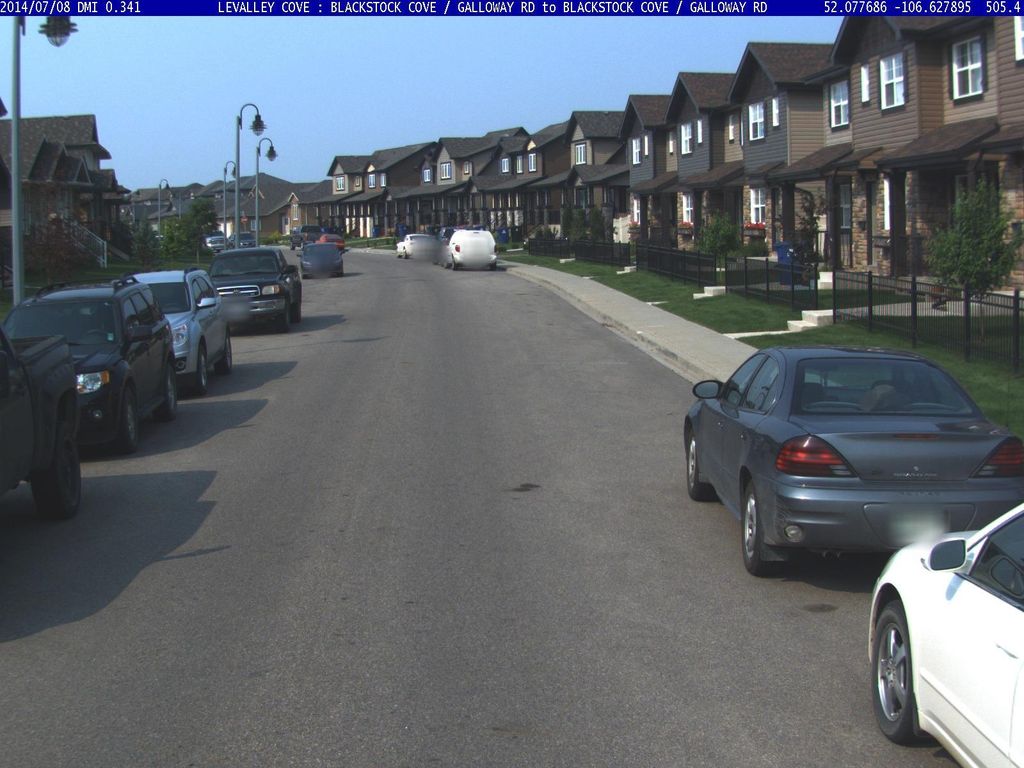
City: saskatoon